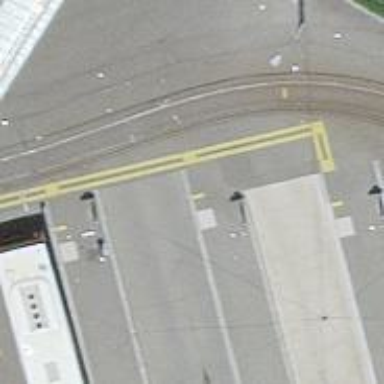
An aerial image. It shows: Platform for public transport on the road.